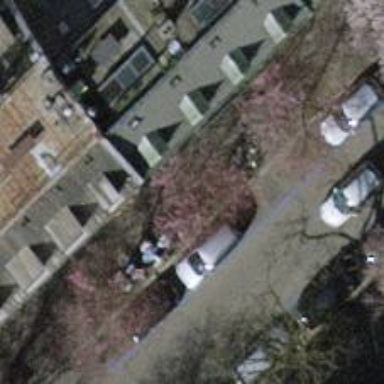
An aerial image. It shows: Tree-lined avenue.